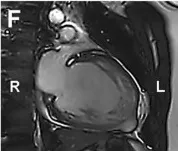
Echocardiography and cardiac magnetic resonance imaging (cMRI) in the proband (III-2). (D-F) cMRI revealed that the non-compacted to compacted ratio >=2 and severely dilated biventricular myocardium that was compatible with dilated LVNC.
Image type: radiology (mri)